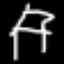
Label: chair